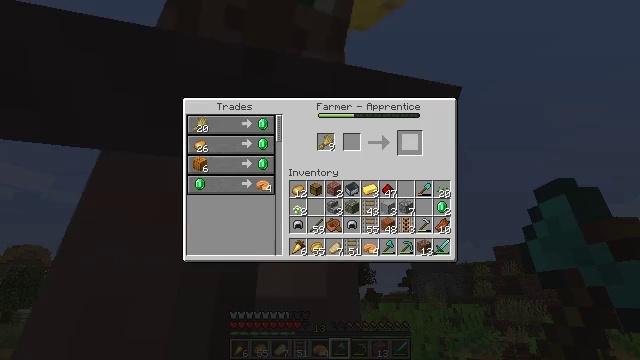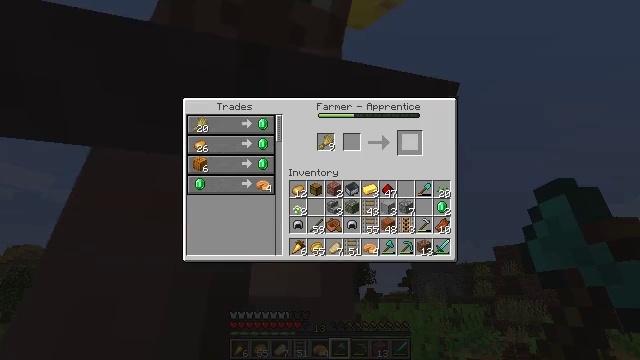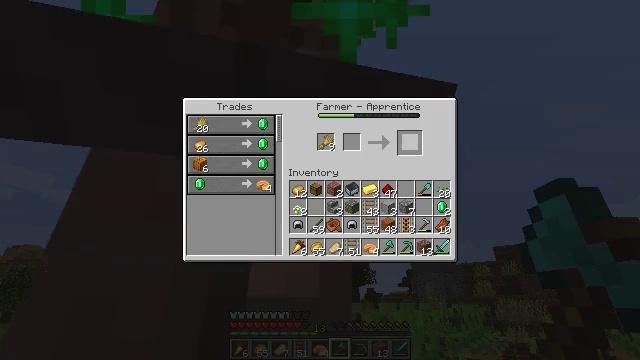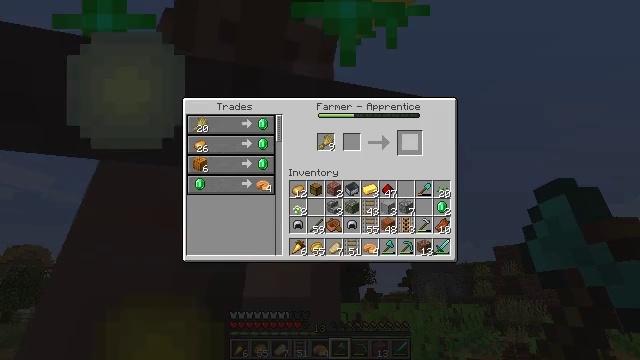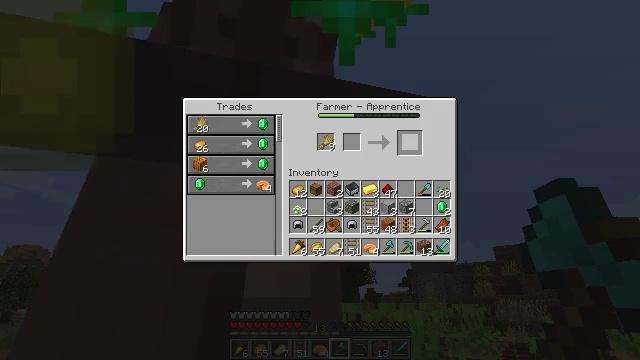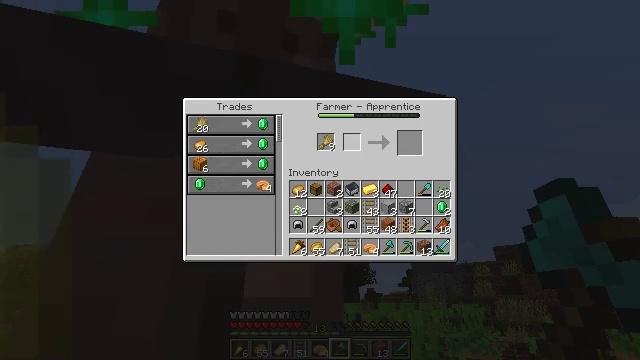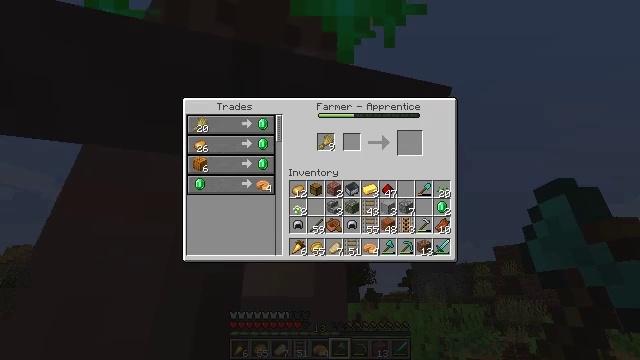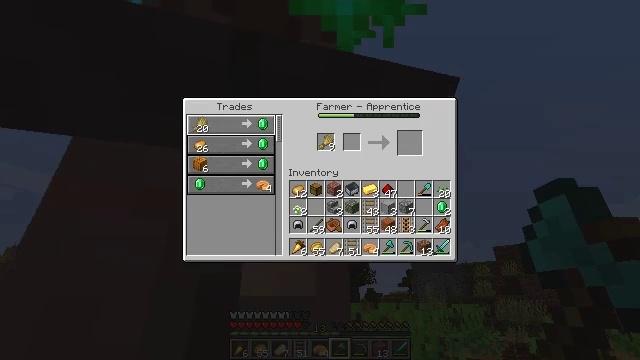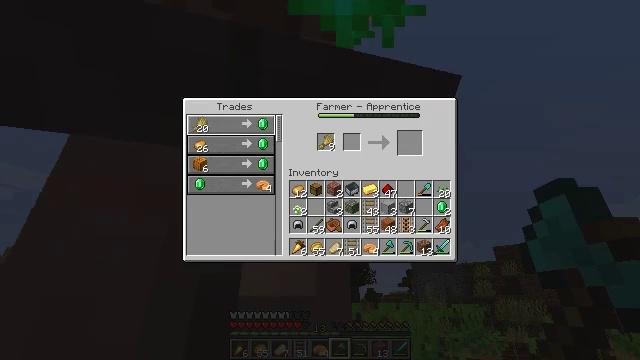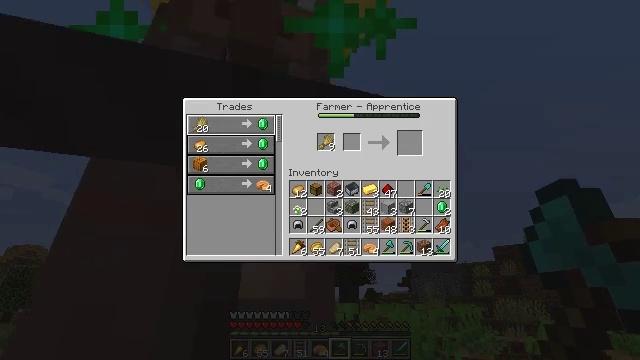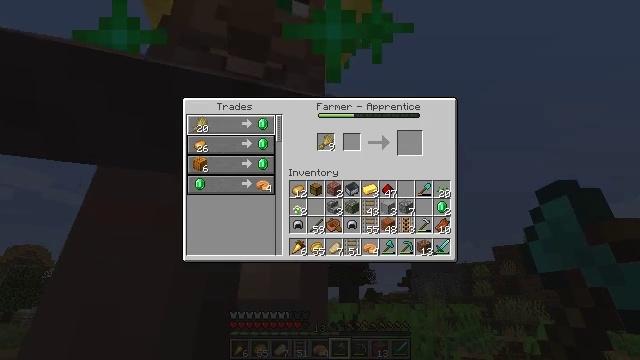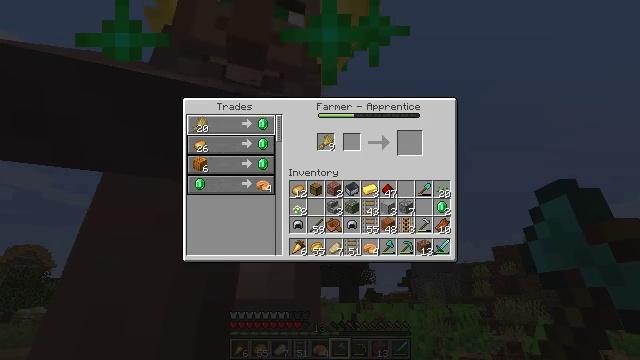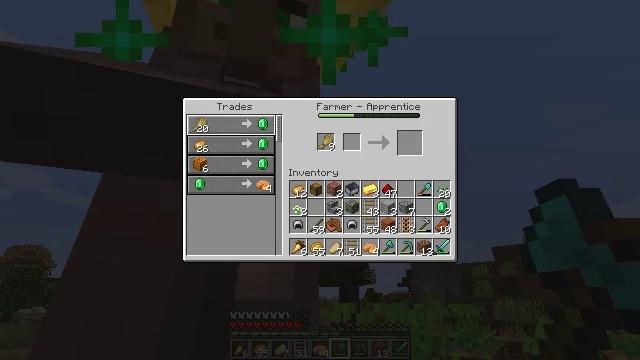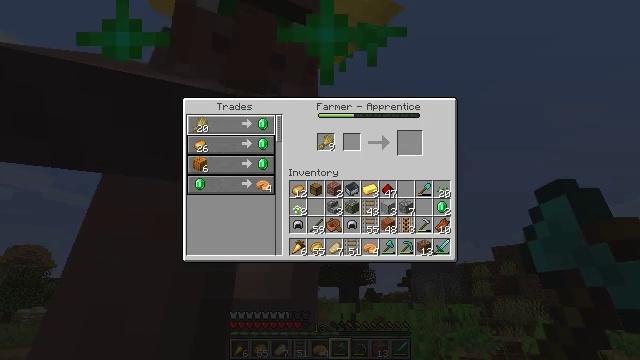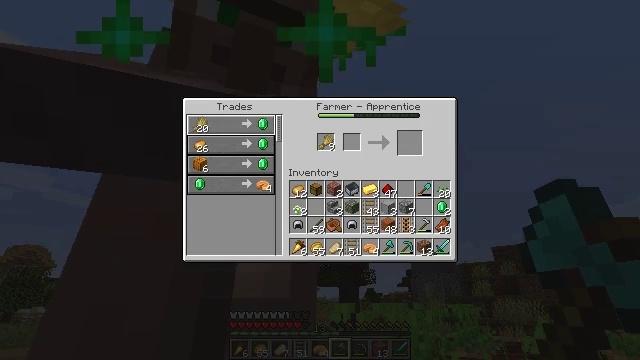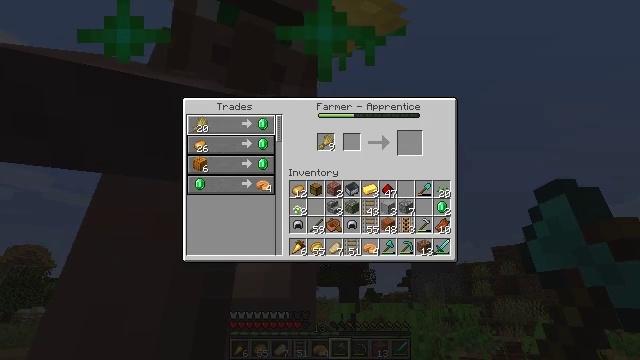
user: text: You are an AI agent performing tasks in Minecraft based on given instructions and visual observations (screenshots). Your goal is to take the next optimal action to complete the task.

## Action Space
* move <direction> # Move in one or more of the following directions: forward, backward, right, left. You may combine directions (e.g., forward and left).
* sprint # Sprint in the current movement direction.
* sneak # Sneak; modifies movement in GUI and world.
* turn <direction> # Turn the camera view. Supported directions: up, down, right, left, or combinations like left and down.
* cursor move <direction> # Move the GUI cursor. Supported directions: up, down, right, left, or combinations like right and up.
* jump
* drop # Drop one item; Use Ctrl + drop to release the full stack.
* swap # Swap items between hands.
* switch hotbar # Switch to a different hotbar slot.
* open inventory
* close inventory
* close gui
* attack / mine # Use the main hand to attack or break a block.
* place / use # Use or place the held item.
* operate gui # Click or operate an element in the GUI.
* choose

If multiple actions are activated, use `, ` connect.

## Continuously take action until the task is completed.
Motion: motion action
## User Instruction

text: Prepare a pumpkin pie at the crafting table.
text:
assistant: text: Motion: sneak, open gui
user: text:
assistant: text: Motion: sneak
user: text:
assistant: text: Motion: sneak
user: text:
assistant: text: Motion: sneak
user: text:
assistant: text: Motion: sneak, cursor move left
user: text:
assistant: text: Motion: sneak, cursor move left
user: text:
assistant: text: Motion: sneak, cursor move left and up
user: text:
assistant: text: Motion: sneak
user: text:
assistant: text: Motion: sneak
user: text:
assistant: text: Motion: sneak
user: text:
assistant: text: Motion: sneak
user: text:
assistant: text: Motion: sneak
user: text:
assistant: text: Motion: sneak
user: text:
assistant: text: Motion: sneak
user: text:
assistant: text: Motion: sneak, operate gui
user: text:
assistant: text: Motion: sneak, operate gui
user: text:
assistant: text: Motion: sneak
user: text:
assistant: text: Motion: sneak
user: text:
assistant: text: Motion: sneak, cursor move right
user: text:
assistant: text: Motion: sneak, cursor move right and down
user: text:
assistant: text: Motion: sneak, cursor move right
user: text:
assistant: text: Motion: sneak
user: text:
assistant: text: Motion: sneak
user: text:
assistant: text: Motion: sneak
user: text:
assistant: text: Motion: sneak
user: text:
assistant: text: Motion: sneak
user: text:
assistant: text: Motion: sneak
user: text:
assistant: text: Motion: sneak
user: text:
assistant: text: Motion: sneak
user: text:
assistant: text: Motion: sneak